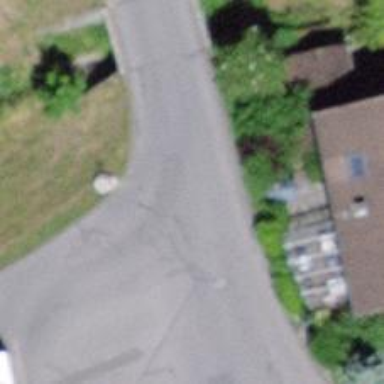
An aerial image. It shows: Asphalt road in residential area.